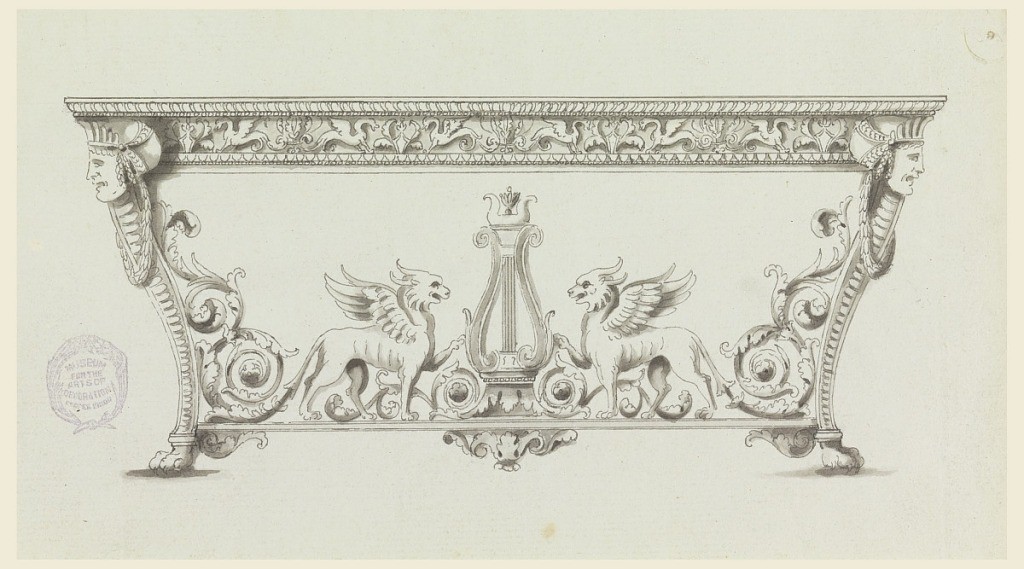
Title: The Elevation of a Console Table
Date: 1800–1875
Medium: Graphite, pen and black ink, brush and ink on light bluish paper
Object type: Drawing
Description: Curved legs with women's heads on top. Griffins flank a lyre on the ledge connecting the legs. Their tails end with rinceaux which rise along the legs. The frieze of the table top shows a frieze of palmettes and griffins.